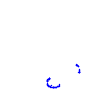
Particle: proton